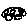
Label: car